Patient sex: M
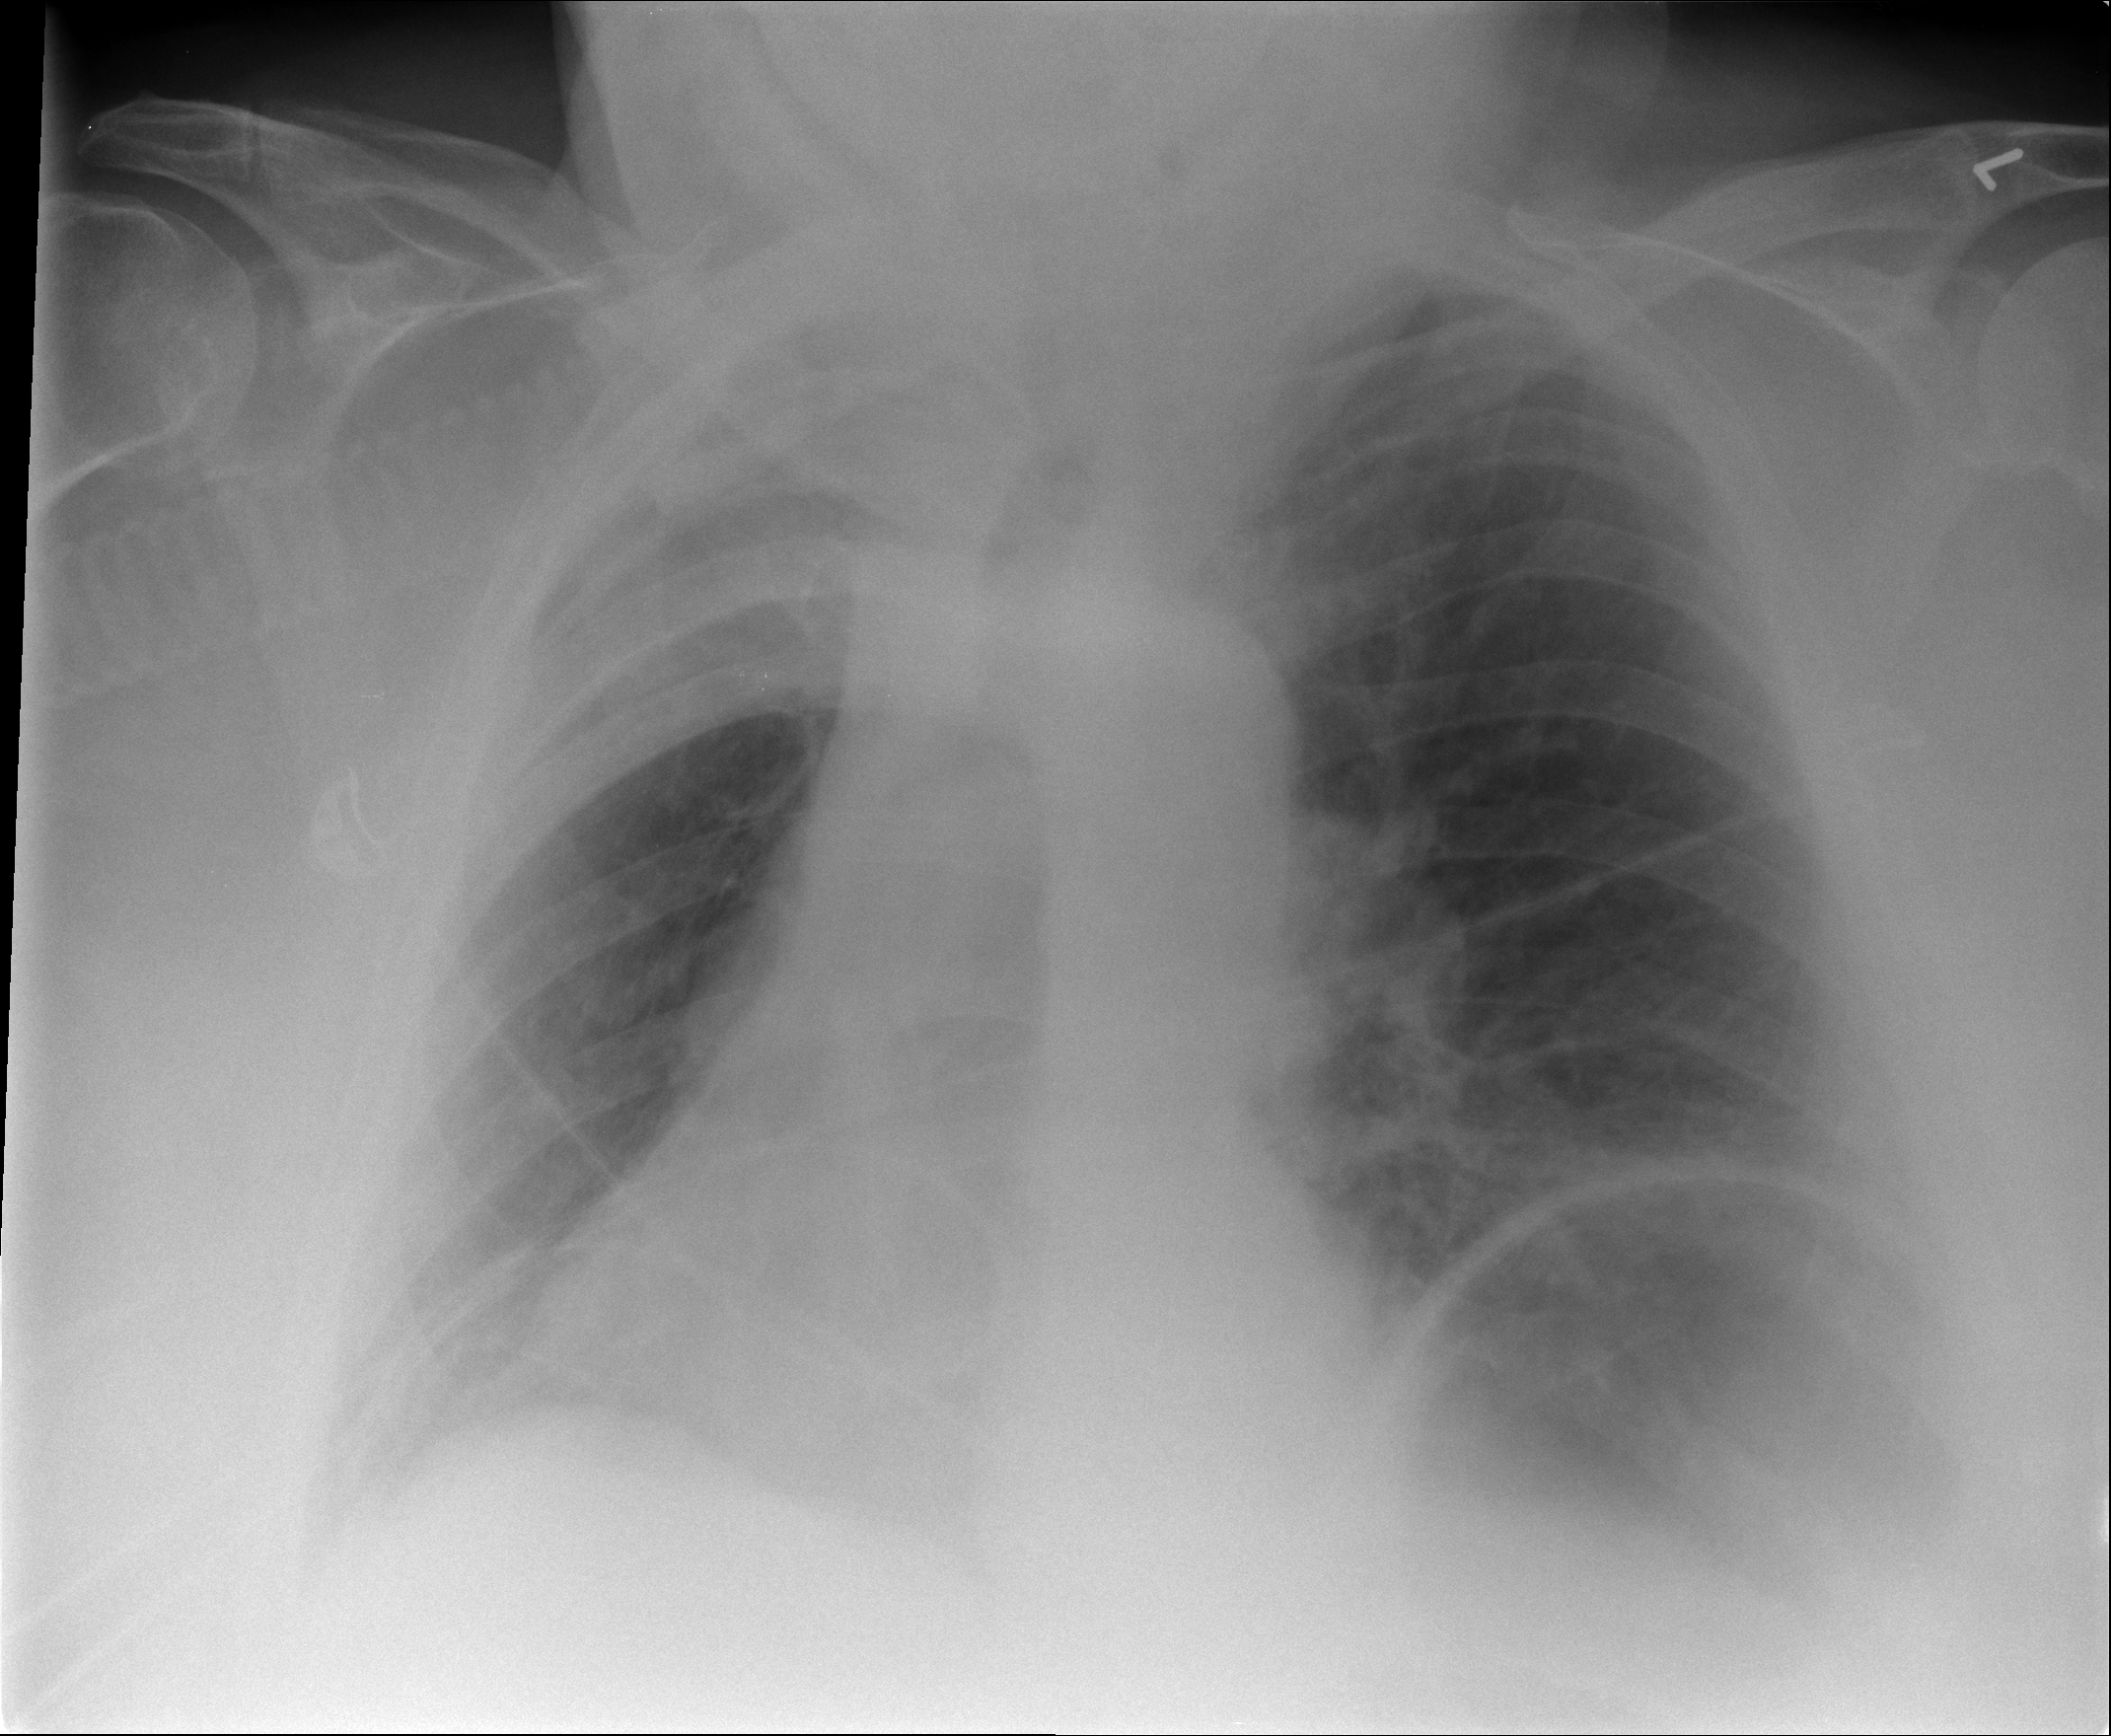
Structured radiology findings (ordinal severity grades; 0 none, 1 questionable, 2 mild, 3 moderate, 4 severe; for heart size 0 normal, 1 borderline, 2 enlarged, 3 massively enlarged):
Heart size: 0
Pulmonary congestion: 2
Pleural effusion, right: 0
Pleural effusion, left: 0
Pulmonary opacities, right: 0
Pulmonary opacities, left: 0
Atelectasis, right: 0
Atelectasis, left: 0